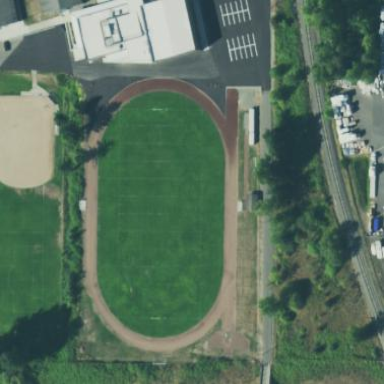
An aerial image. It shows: Pitch for American football.